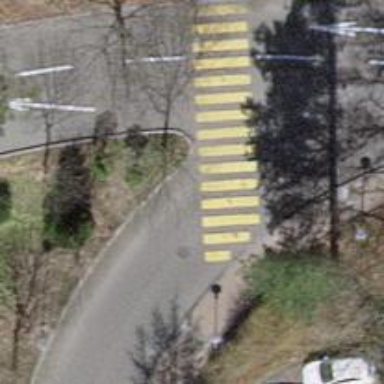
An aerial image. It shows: Uncontrolled zebra crossing on the road.